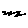
Label: zigzag